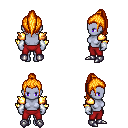
a pixel art fantasy rpg character, female body template, dark elf, purple skin, gold arm armor, red pants, light blonde long topknot hairstyle, white cloth bracers, metal boots, four views (front, back, left, right), 2x2 character sprite sheet, small pixel art, hard edges, no anti-aliasing